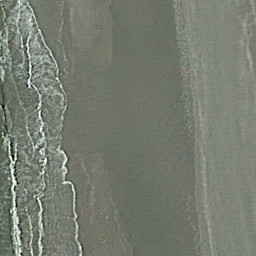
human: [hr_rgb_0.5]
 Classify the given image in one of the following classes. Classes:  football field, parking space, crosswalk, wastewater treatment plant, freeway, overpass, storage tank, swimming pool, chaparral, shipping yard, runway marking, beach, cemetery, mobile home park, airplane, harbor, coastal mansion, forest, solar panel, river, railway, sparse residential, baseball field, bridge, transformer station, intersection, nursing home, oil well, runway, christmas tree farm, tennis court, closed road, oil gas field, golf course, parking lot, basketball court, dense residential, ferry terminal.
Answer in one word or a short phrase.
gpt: beach